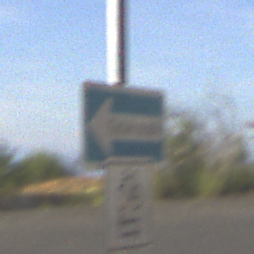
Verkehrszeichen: EinbahnstrasseLinksweisend
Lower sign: RichtungsangabeDurchPfeile9
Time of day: MorningAfternoon
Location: Outdoor (RoadRail)
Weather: PartlyCloudy
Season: NotSpecified
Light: Natural